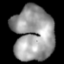
Tissue: lung
Cell type: Others
Senescence score: 0.2072
Nuclear area (px): 2187
Mean DAPI intensity: 153.229